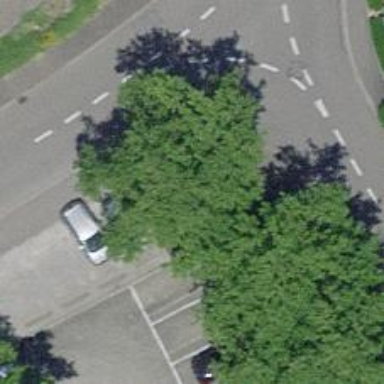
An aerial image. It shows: Post box is visible.